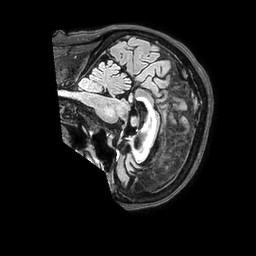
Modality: FLAIR
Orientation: sagittal
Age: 74
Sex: female
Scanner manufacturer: philips
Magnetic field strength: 3 T
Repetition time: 4.8 s
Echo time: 0.34 s